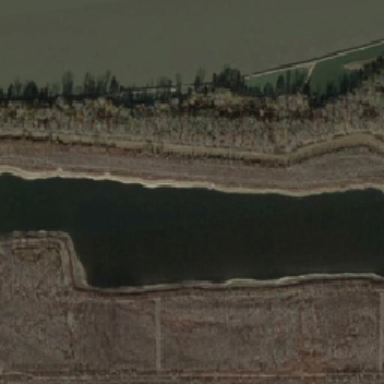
The flow of many fish into the pond .